Field crop: maize
Growth stage: 2
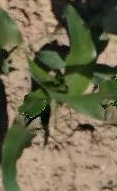
Species: maize